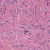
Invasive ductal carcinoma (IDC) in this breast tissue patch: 1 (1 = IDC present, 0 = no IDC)